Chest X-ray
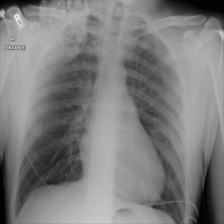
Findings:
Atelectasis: negative
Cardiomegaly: negative
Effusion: negative
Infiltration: negative
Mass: negative
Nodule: negative
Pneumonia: negative
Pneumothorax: negative
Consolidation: negative
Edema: negative
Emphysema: negative
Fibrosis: negative
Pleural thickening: negative
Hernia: negative